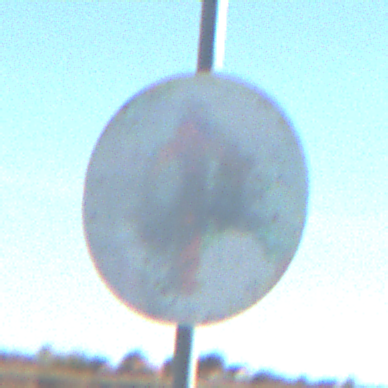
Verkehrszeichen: VorgeschriebeneFahrtrichtungGeradeaus
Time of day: MorningAfternoon
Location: Outdoor (Nature)
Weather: Clear
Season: Autumn
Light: Natural